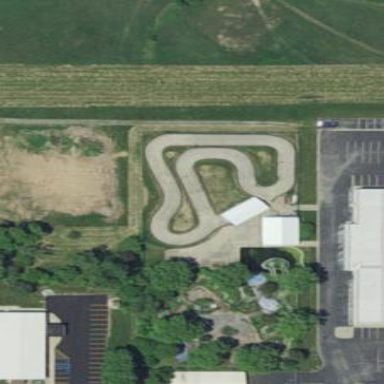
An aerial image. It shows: Karting raceway.